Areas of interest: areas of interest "Park and greenspace"
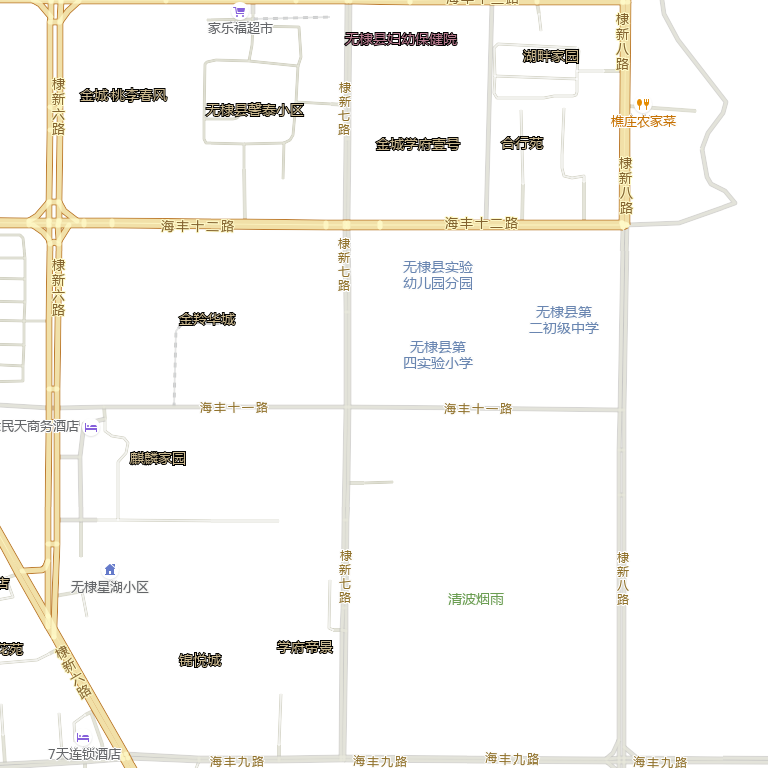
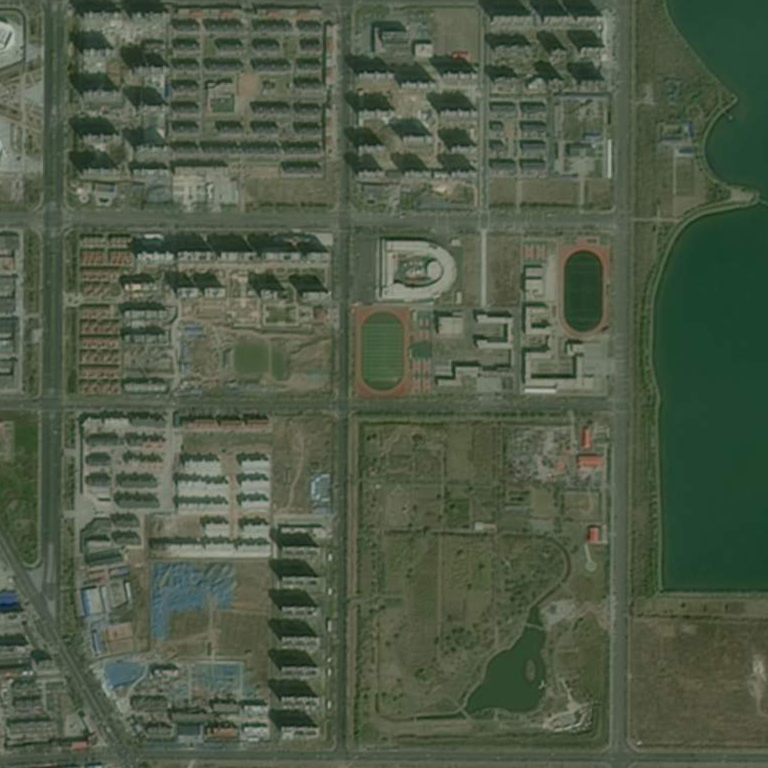